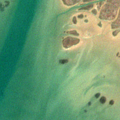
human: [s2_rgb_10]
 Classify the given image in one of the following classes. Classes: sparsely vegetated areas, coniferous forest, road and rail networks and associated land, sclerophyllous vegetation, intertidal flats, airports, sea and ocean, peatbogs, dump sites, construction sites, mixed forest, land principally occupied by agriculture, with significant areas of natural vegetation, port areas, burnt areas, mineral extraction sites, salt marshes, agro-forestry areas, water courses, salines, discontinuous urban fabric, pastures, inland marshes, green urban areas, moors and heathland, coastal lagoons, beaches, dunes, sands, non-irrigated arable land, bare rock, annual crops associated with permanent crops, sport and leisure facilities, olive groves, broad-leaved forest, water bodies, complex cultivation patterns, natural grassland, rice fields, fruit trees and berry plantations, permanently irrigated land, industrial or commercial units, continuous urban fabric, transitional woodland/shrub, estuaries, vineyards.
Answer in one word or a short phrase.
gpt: salt marshes, intertidal flats, estuaries